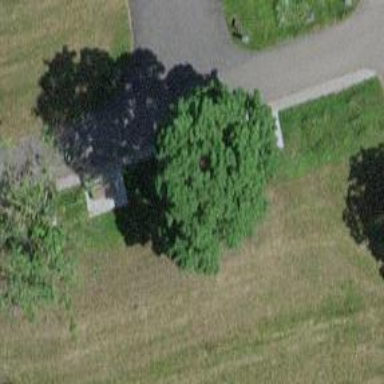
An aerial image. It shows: Bench.